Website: lowes
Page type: newsletter-management
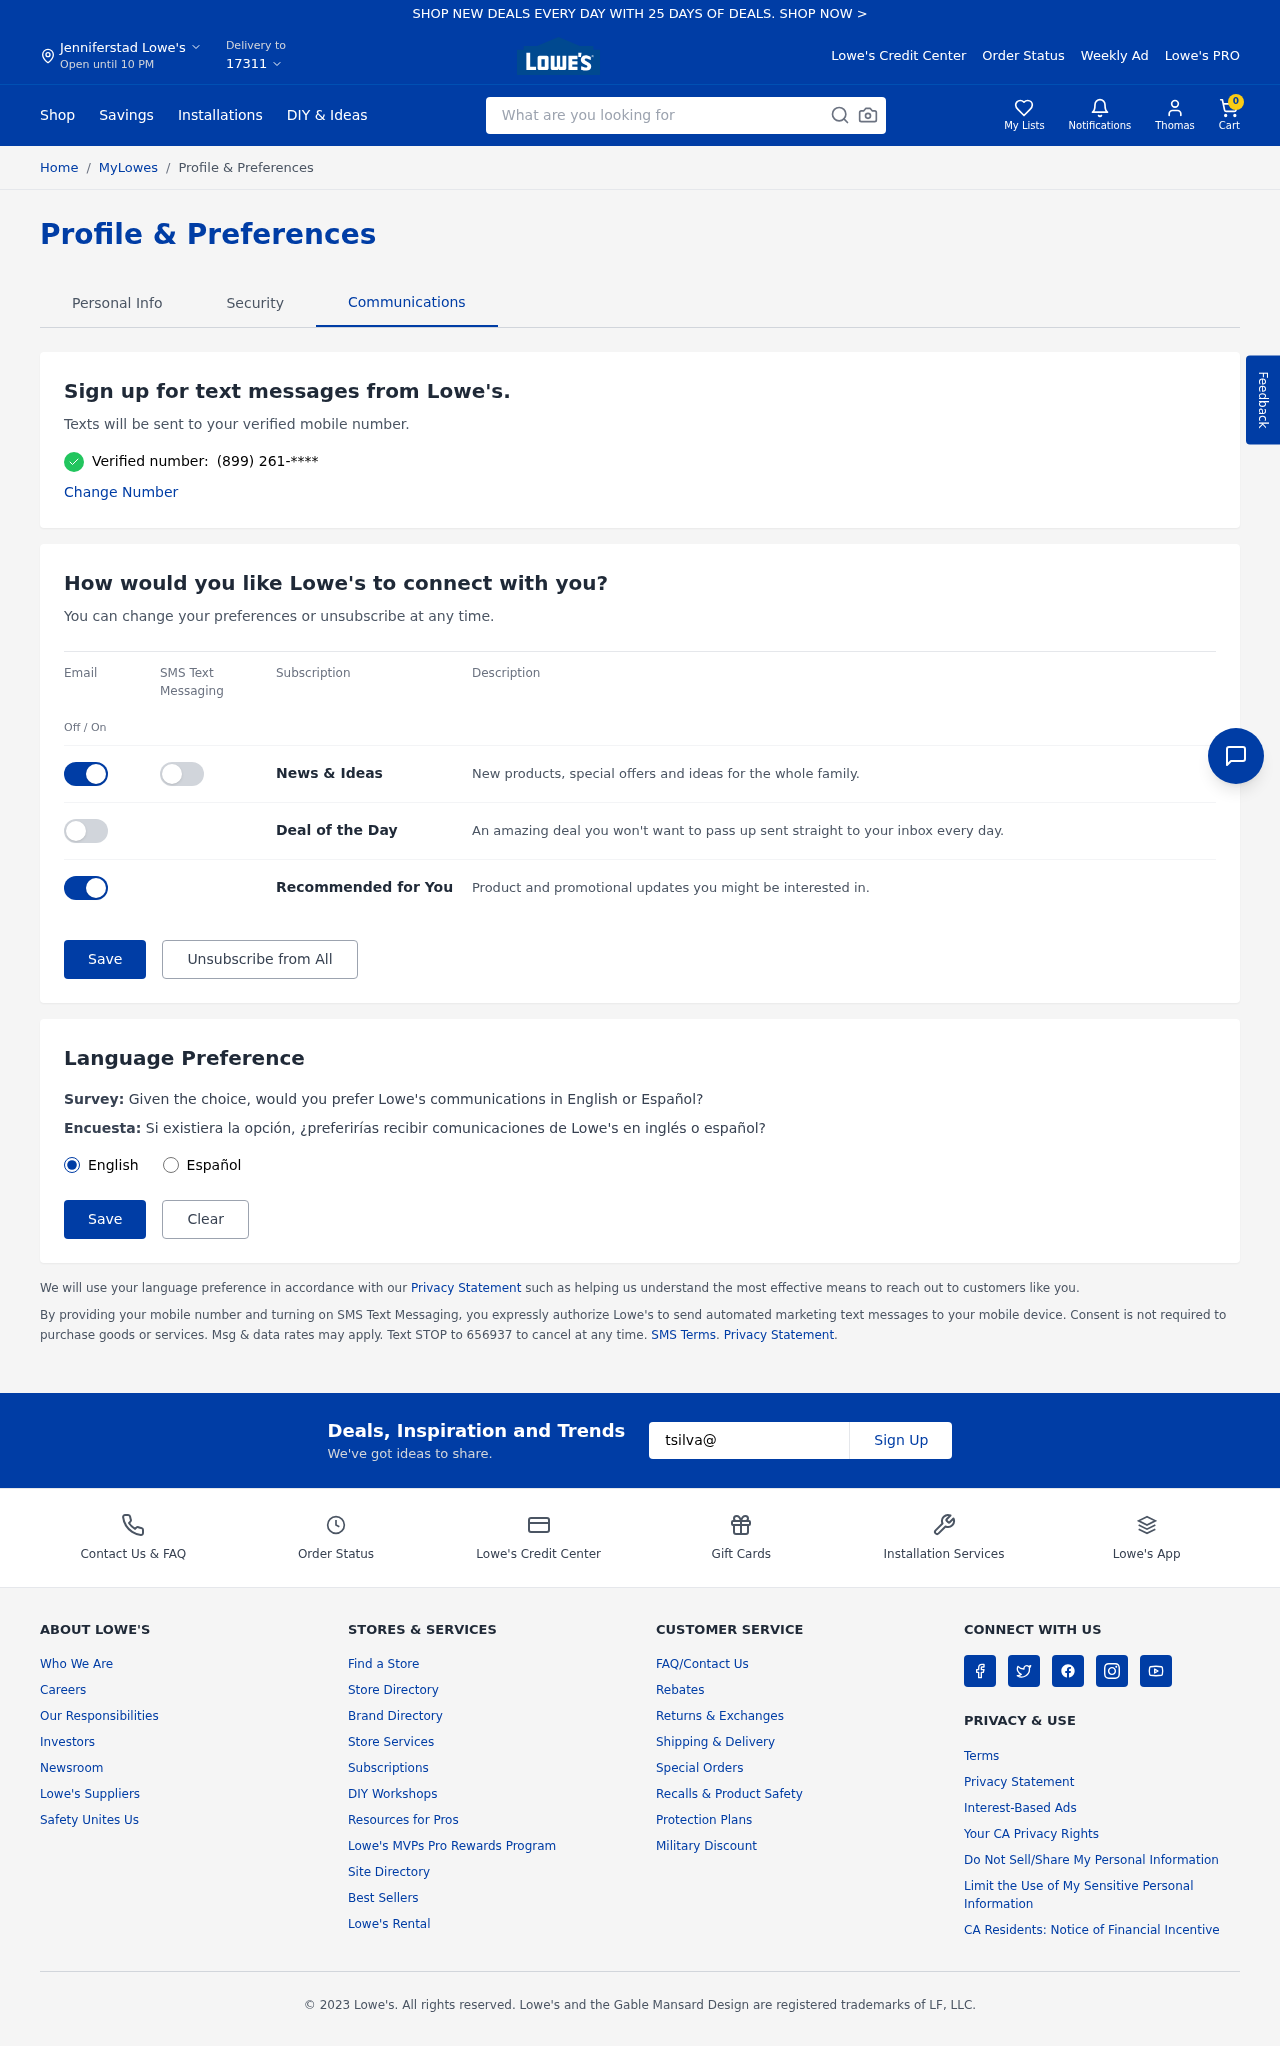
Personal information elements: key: PII_CITY
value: Jenniferstad
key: PII_EMAIL
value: tsilva@gmail.com
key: PII_FIRSTNAME
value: Thomas
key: PII_POSTCODE
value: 17311
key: PII_PHONE
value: (899) 261
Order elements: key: ORDER_NUM_ITEMS
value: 0
Search elements: key: HEADER_SEARCH
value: What are you looking for